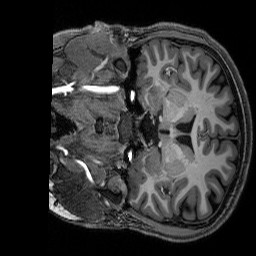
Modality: T1w
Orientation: coronal
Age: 27
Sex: male
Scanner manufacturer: siemens
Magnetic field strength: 3 T
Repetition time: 2.8 s
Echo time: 0.00212 s